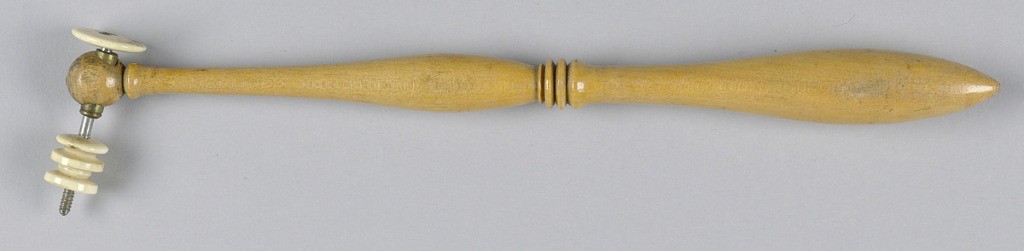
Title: Phenakistiscope
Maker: R.W. Hume, Leith, Scotland
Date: ca. 1840
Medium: Wood and ivory
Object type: Handle
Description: Handle in wood with three ivory fittings for viewing phenakistiscope discs.